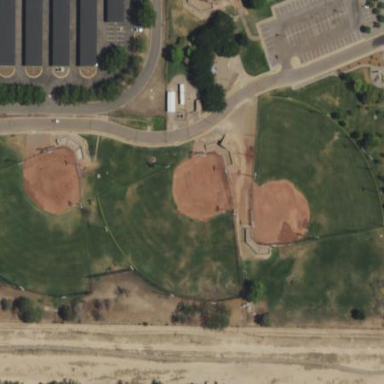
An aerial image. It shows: Fenced dog park area for leisure land.